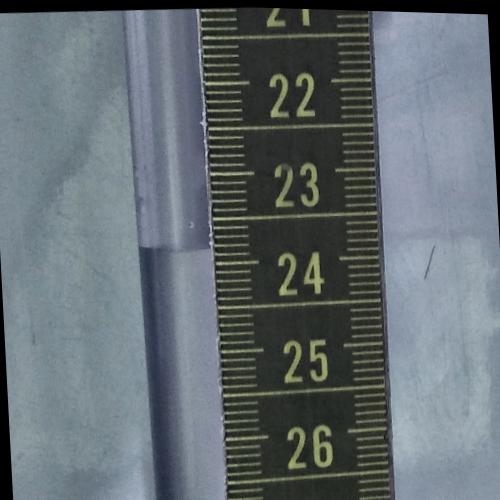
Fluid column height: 23.8 cm